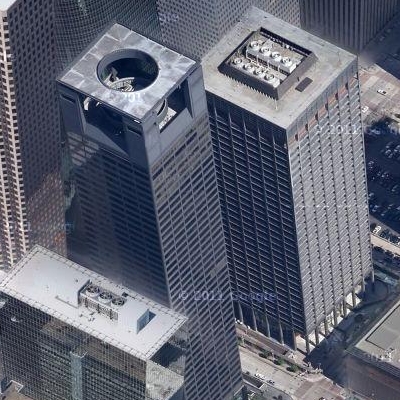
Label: Industry